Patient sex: M
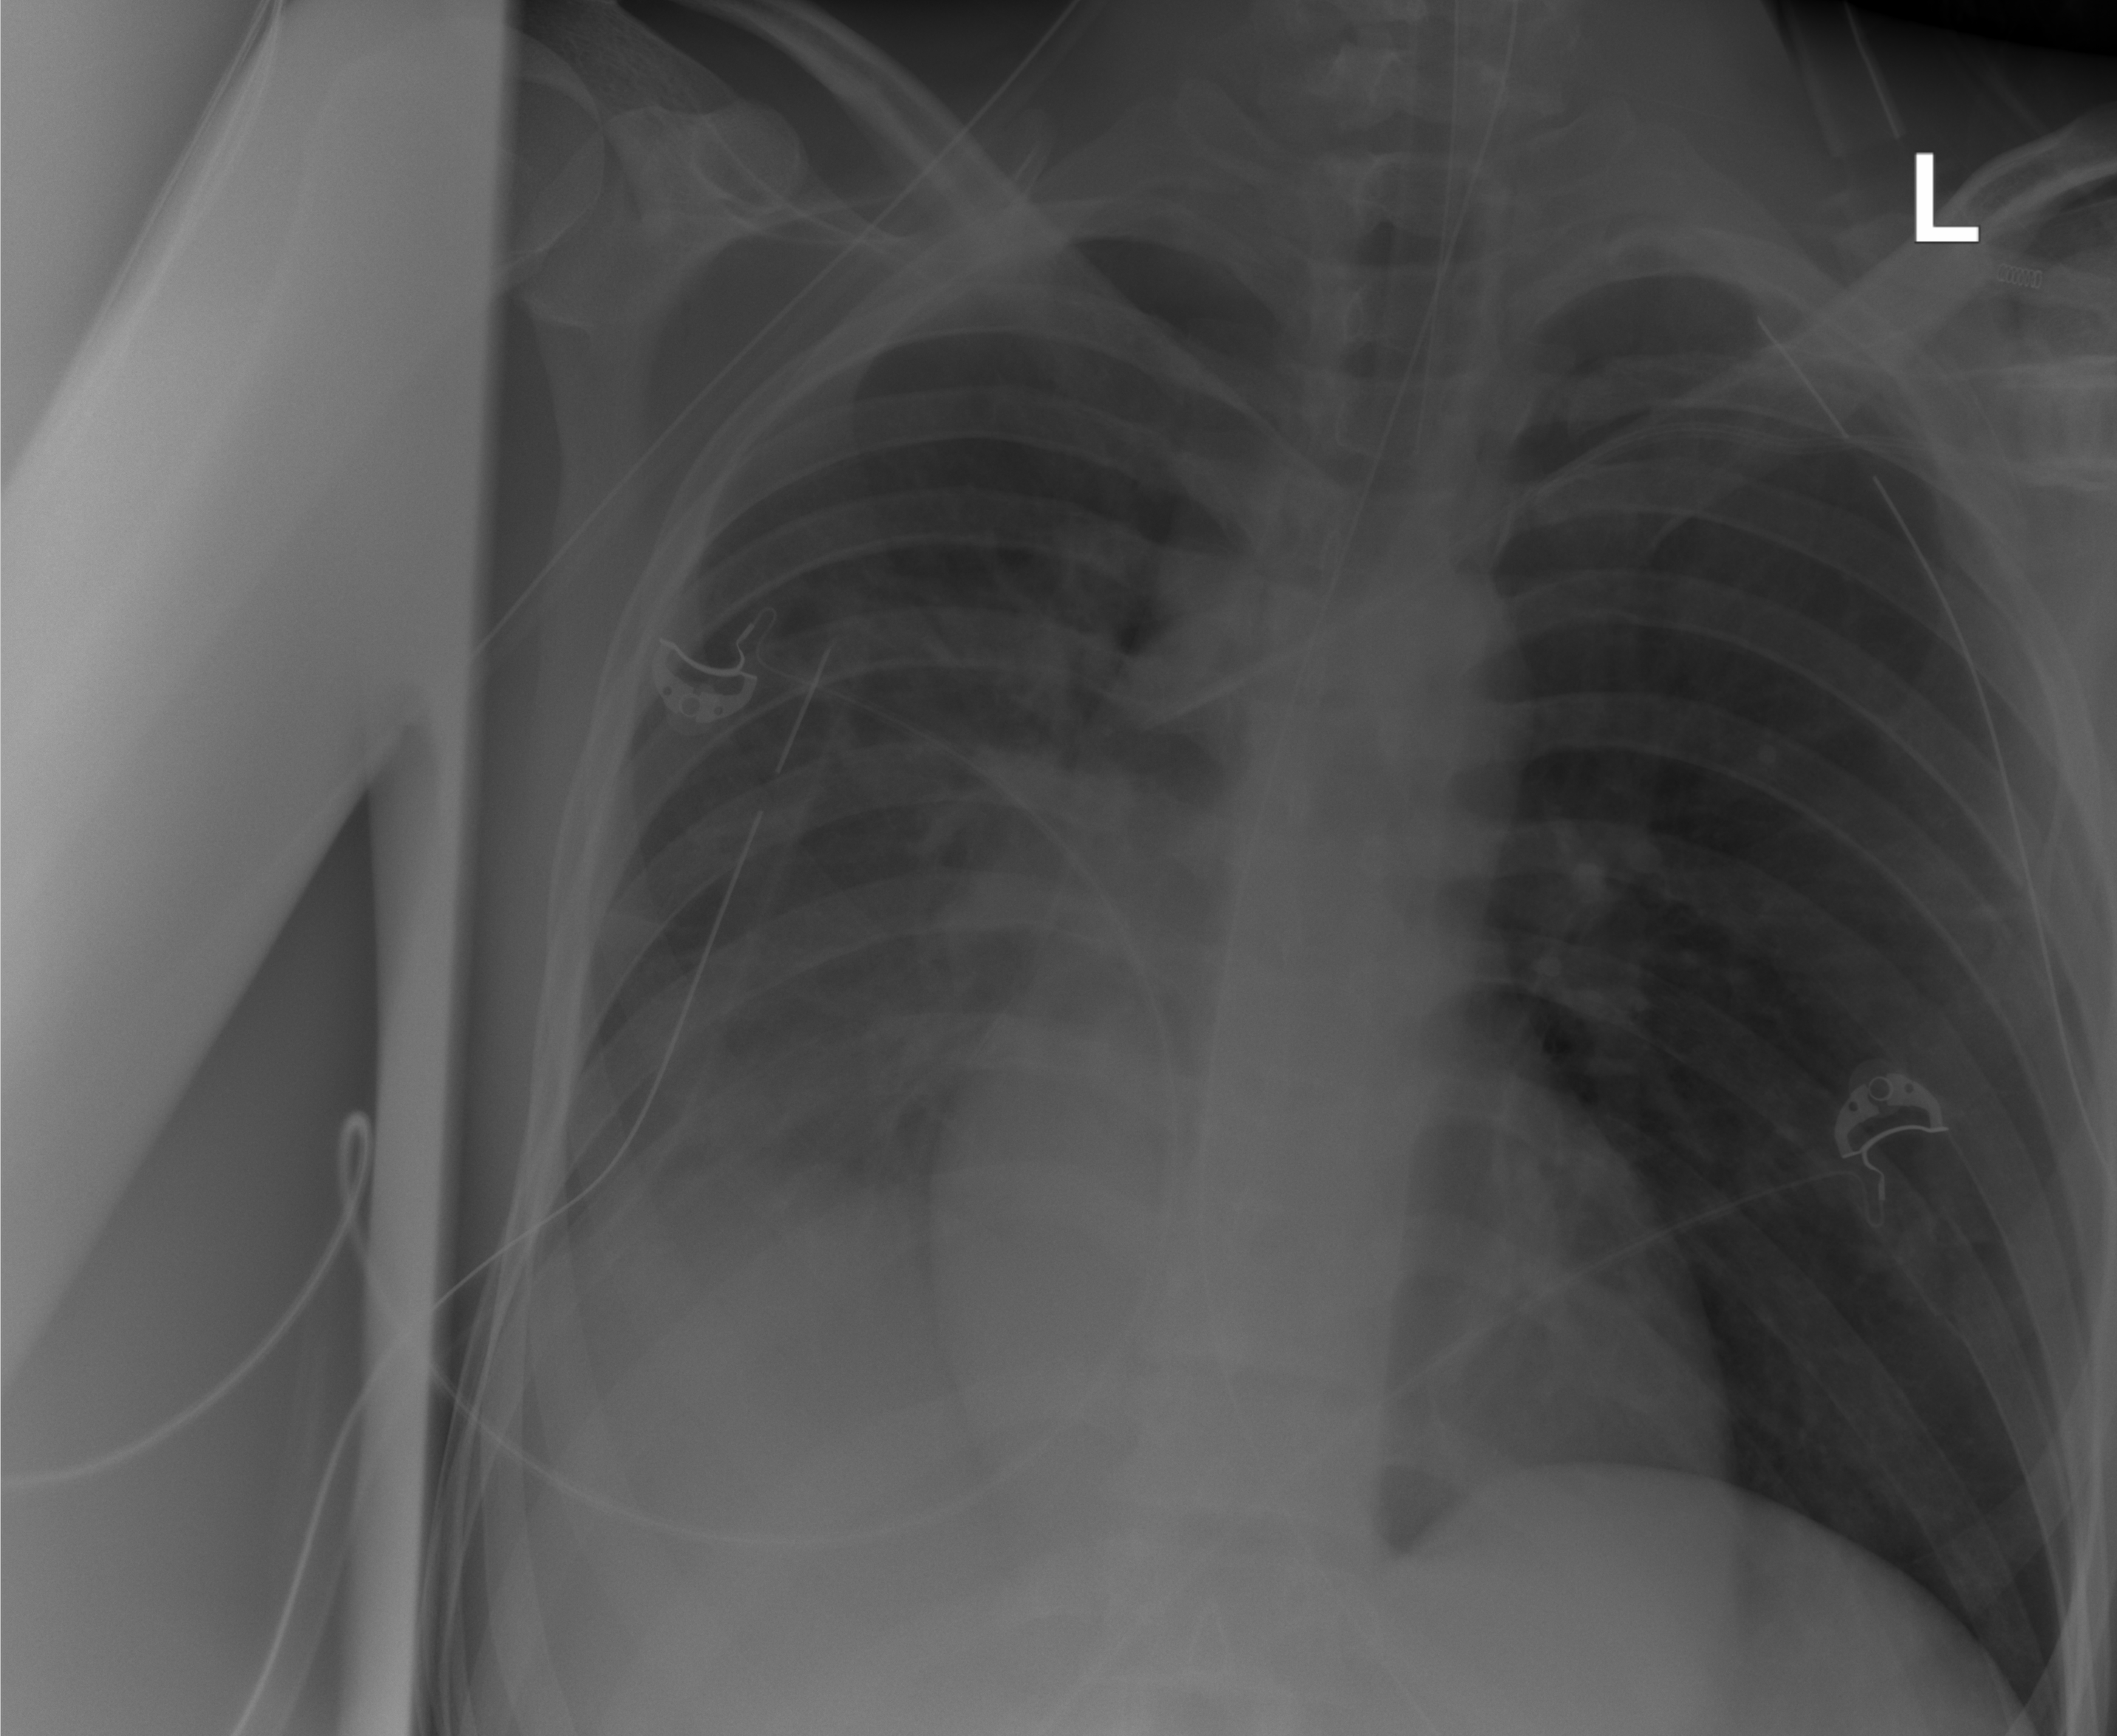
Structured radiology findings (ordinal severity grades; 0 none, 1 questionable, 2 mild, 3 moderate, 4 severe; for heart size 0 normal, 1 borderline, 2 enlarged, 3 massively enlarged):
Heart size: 0
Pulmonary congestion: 0
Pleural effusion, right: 1
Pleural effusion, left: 0
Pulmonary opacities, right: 0
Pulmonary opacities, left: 0
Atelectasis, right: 2
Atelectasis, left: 0